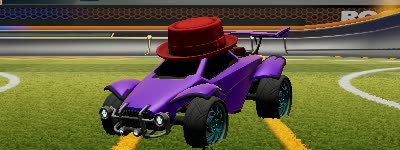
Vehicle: octane